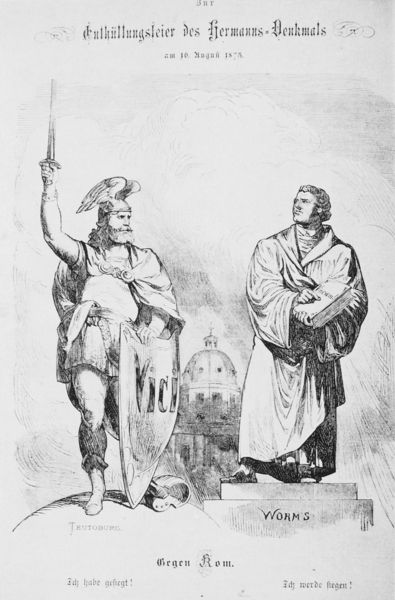
Titel: Karikatur des Kladderadatsch zur Einweihungsfeier 1875 (Kladderadatsch, 28. Jg., Ausgabe vom 15.8.1875)
Schlagwörter: mann, umhang, stadt, zeichnung, sockel, graphik, kuppel, schild, buch, denkmal, radierung, schwert, helm, sieg, rom, wappen, leipzig, victoria, got, petersdom, zauberer, worms, schold, schield, 1300, monk, ndenkmal, lepzig, enthüllungsfeier, hermann denkmal